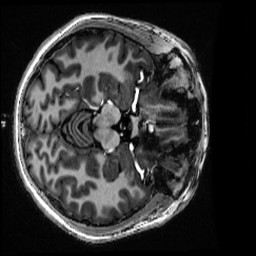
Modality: MP2RAGE
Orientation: axial
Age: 20
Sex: female
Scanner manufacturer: siemens
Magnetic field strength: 6.98 T
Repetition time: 6 s
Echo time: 0.00283 s